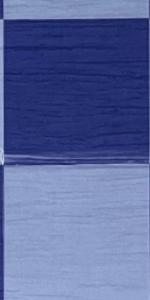
Label: Empty